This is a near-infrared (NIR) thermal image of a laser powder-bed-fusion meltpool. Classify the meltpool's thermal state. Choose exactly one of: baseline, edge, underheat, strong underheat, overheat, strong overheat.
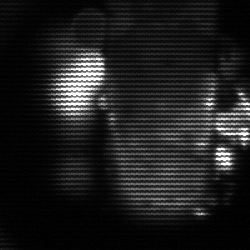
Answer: strong underheat